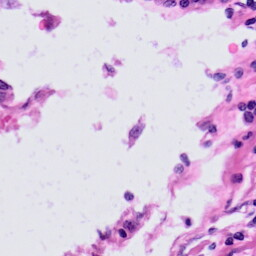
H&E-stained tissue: Skin